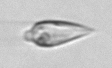
Label: Oxytoxum